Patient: sex F, age 55
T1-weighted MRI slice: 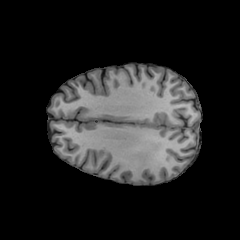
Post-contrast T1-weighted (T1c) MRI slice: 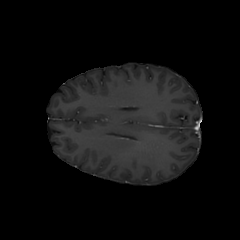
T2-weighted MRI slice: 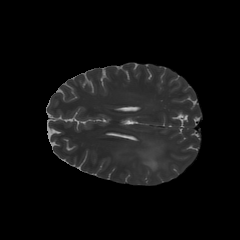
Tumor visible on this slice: yes
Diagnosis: Glioblastoma, IDH-wildtype
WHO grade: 4